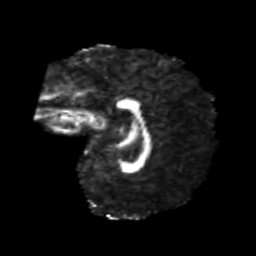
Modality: FA
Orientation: sagittal
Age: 21
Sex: female
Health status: healthy
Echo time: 0.074 s